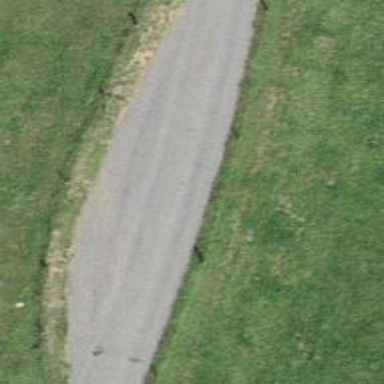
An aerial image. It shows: Passing place on the road.